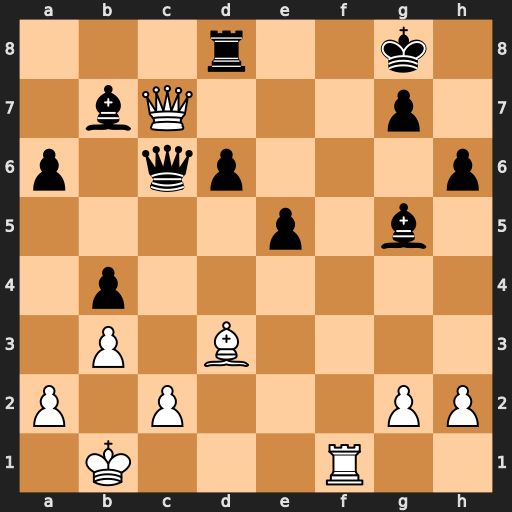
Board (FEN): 3r2k1/1bQ3p1/p1qp3p/4p1b1/1p6/1P1B4/P1P3PP/1K3R2
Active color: w
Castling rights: -
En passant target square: -
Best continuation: Qf7+ Kh8 Qf8+ Rxf8 Rxf8#